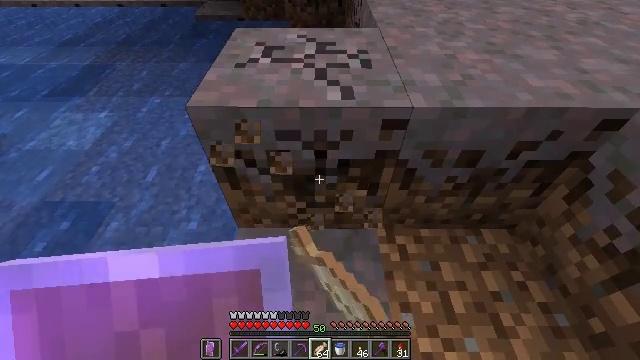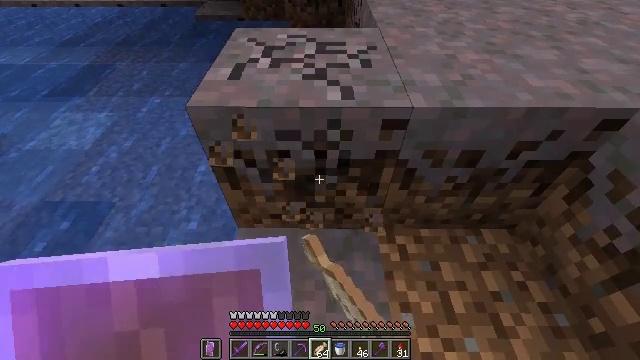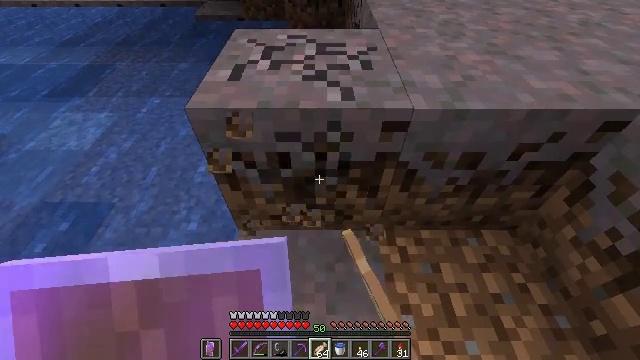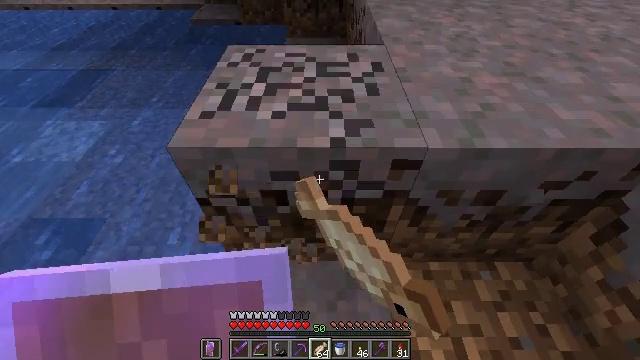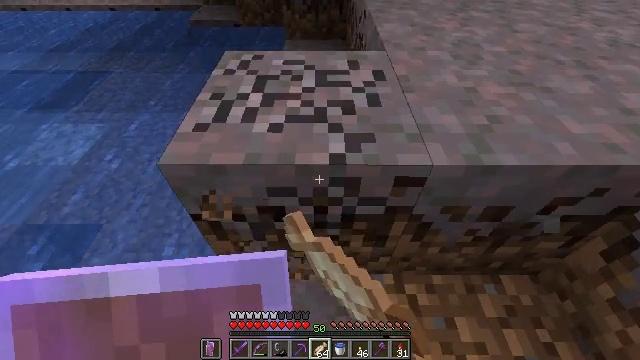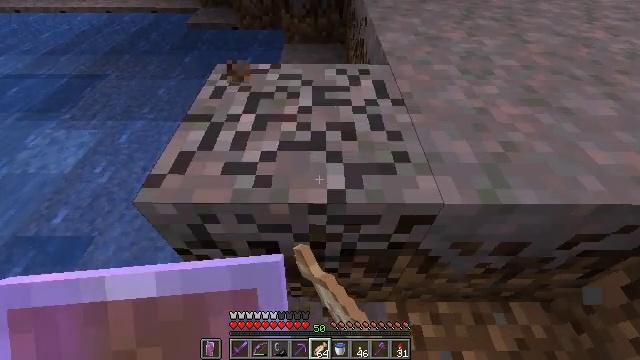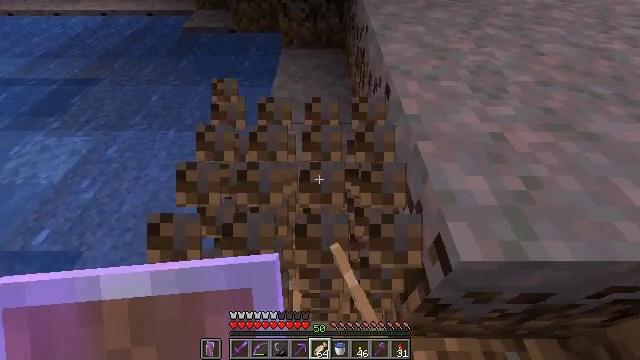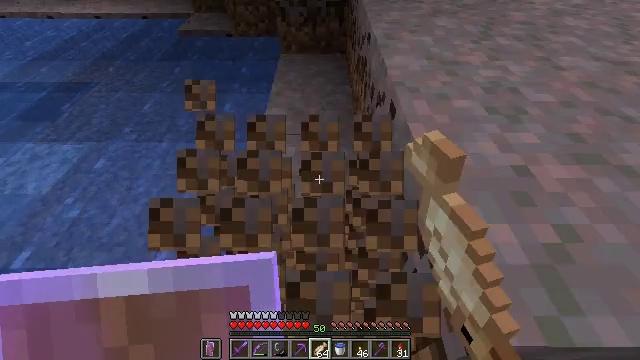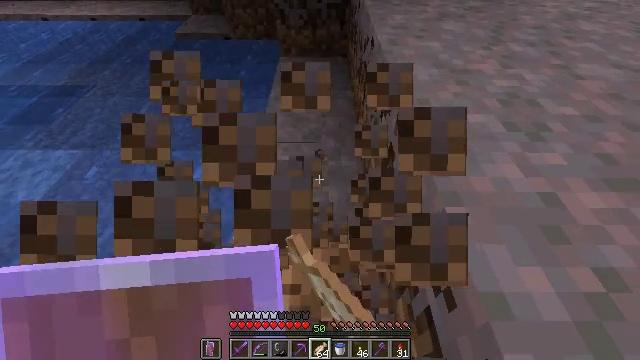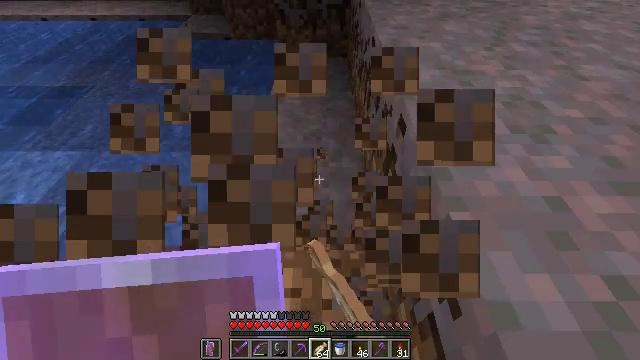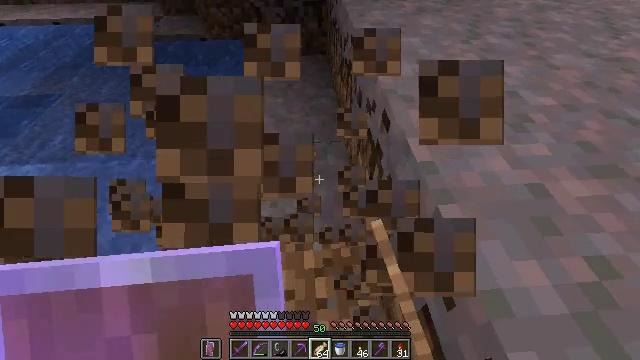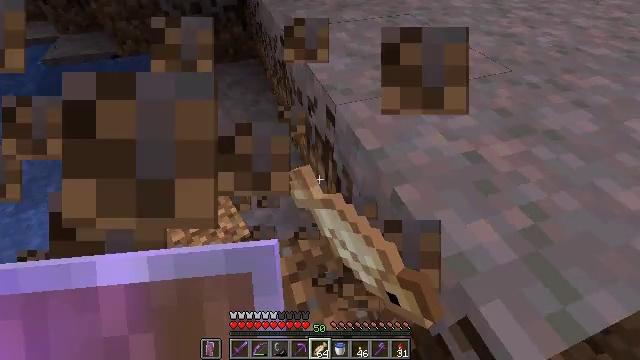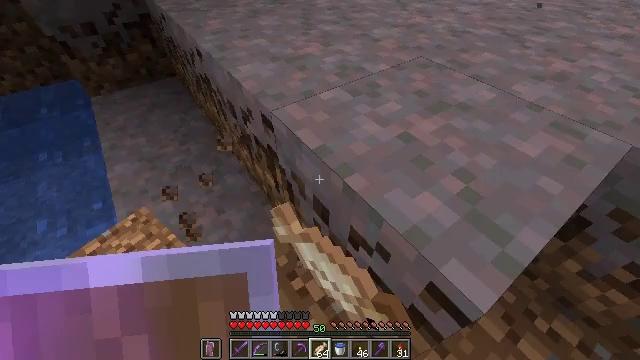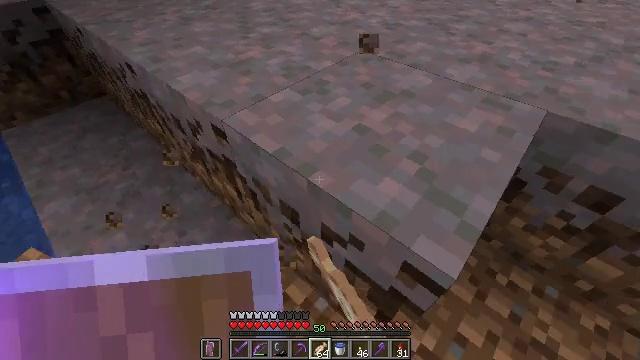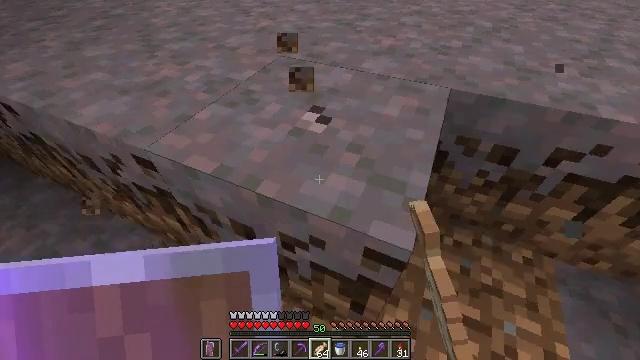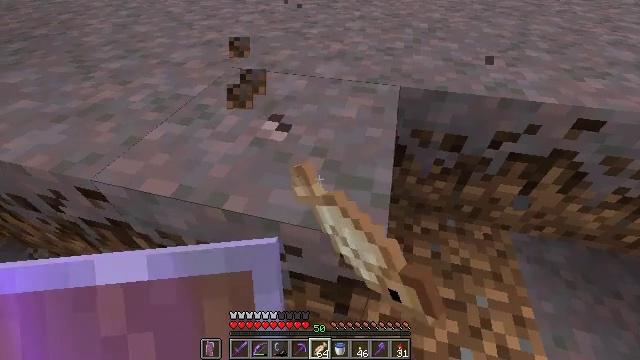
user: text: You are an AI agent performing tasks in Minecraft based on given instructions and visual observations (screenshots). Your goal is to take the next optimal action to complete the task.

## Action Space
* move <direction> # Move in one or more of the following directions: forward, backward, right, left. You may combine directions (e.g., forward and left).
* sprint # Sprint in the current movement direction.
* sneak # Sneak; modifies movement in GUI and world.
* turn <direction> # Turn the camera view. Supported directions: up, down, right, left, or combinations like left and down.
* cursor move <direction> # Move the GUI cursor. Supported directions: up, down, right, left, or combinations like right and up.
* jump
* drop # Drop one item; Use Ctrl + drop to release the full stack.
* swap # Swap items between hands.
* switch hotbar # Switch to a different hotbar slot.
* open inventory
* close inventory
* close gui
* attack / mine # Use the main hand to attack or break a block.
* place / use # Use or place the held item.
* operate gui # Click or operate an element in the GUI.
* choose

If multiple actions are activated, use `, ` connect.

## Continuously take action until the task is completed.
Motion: motion action
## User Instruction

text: Gather the rare mycelium from the biome.
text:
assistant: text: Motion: attack / mine
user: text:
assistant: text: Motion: move forward, attack / mine
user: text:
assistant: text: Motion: move forward, attack / mine
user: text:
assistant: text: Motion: move forward, attack / mine
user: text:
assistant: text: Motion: move forward, attack / mine
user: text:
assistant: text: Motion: move forward, attack / mine
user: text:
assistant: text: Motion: attack / mine
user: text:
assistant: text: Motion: attack / mine
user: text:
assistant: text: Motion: attack / mine
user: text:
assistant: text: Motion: turn right, attack / mine
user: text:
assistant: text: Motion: turn right, attack / mine
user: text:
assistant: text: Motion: turn right, attack / mine
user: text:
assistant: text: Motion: turn right, attack / mine
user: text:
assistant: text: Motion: turn right and up, attack / mine
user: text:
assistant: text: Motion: turn right and up, attack / mine
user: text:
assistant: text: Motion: attack / mine
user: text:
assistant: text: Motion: attack / mine
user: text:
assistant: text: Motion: attack / mine
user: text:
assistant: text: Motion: attack / mine
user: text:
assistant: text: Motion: attack / mine
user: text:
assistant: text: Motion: attack / mine
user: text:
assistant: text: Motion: attack / mine
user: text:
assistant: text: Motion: attack / mine
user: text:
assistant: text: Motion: attack / mine
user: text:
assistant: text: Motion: attack / mine
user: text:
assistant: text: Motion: attack / mine
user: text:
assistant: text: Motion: attack / mine
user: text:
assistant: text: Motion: attack / mine
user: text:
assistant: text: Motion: attack / mine
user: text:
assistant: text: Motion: attack / mine